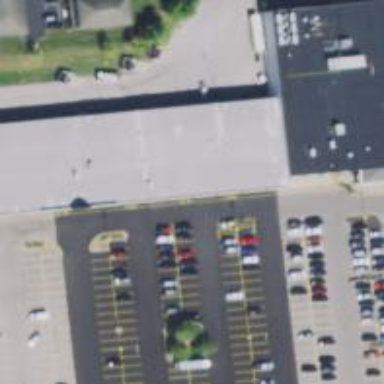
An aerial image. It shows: Car rental facility.